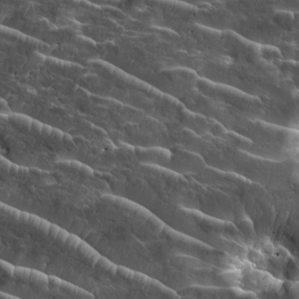
Label: non_frost